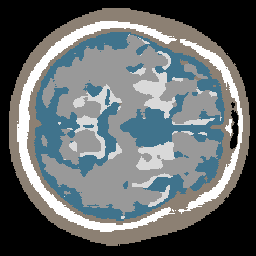
Label: no_lesion